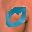
Label: 0